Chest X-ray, AP view. Patient: 47 years old, sex M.
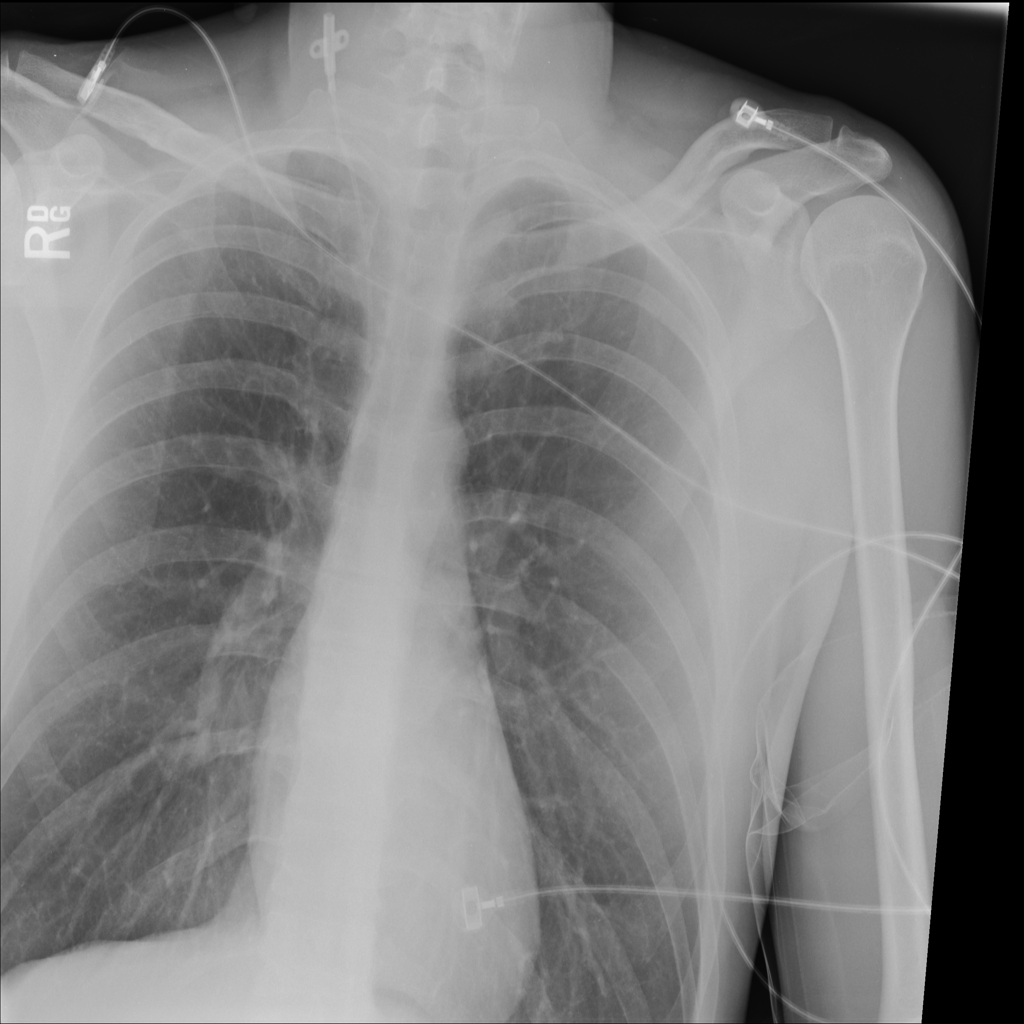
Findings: No Finding